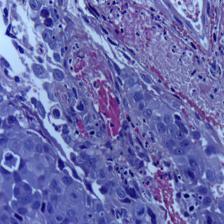
Diagnosis: OSCC